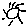
Label: sun